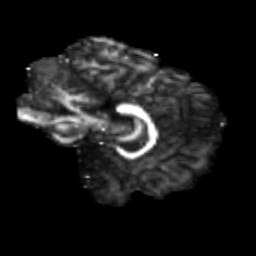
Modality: FA
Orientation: sagittal
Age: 23
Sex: female
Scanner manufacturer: siemens
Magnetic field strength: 3 T
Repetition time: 3.5 s
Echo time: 0.125 s